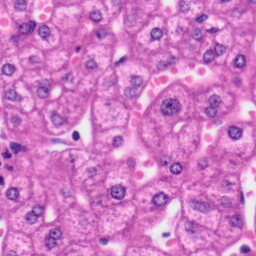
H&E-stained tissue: Liver